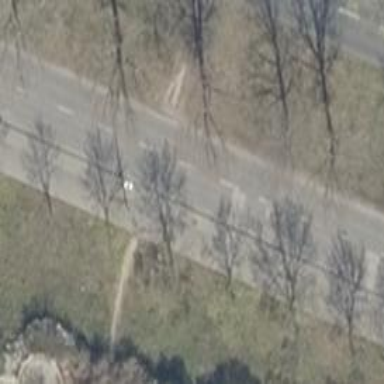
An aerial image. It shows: Path on the ground.